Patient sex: F
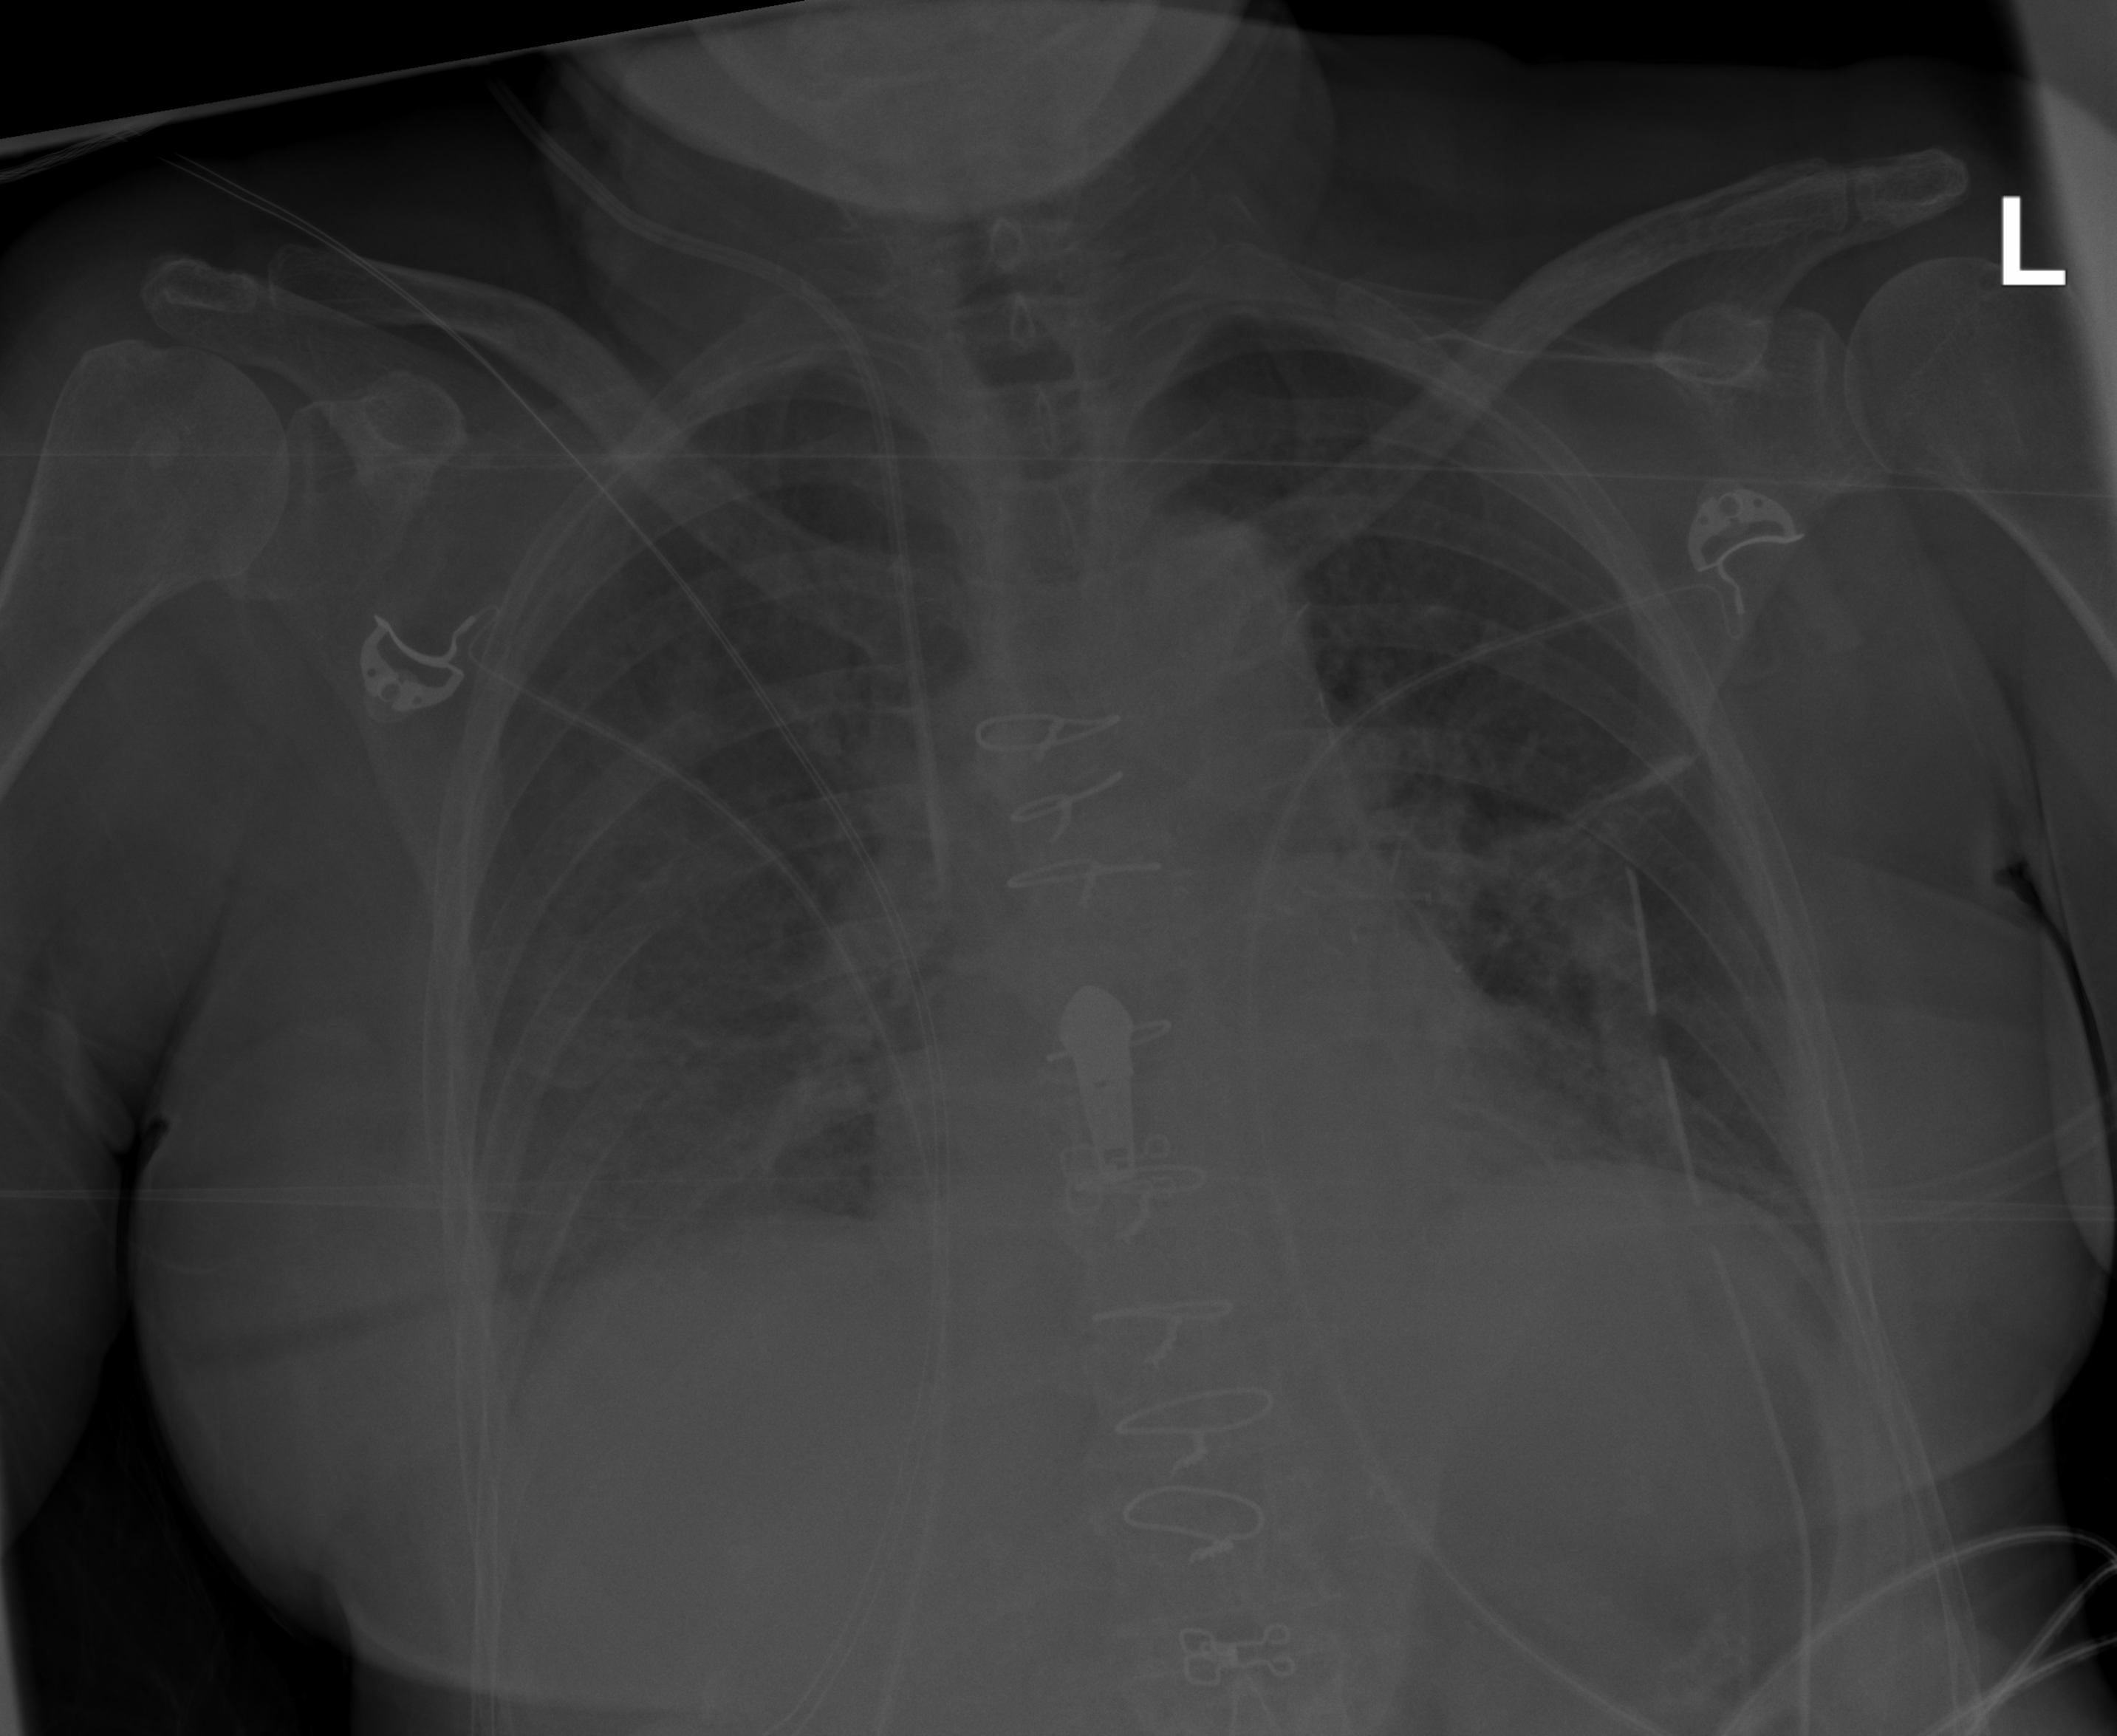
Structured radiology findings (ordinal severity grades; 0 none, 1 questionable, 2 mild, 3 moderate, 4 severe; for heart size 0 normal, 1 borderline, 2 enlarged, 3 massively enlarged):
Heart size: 0
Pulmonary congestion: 3
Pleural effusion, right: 0
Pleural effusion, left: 0
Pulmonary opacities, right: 1
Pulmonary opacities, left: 1
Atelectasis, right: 2
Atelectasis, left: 2